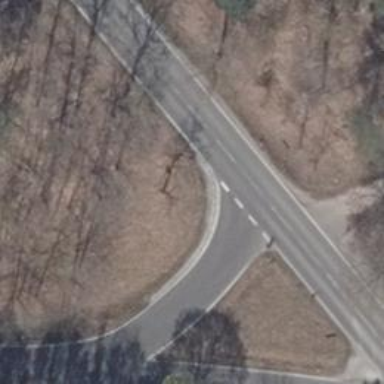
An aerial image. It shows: Road with "give way" sign.